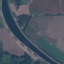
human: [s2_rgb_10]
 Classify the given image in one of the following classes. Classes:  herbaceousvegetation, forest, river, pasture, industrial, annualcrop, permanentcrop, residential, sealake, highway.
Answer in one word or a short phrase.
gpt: River